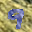
Label: 9